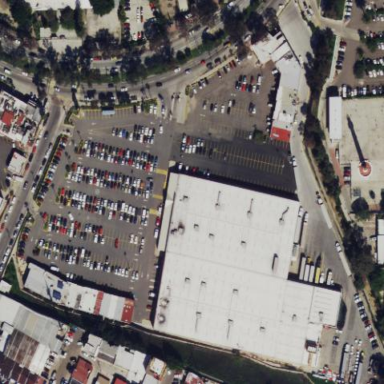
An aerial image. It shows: Retail area.